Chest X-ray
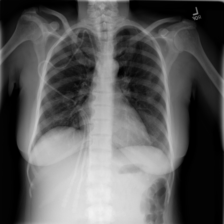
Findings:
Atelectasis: negative
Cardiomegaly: negative
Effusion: negative
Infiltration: negative
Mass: negative
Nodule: negative
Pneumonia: negative
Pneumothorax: negative
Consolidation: negative
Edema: negative
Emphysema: negative
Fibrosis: negative
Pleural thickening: negative
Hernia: negative